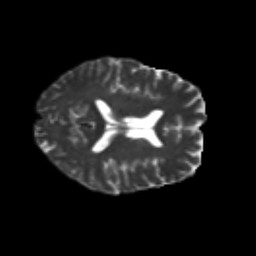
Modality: T2w
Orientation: axial
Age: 46
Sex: male
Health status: healthy
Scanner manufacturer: siemens
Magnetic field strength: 3 T
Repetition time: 10.8 s
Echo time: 0.082 s